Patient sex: M
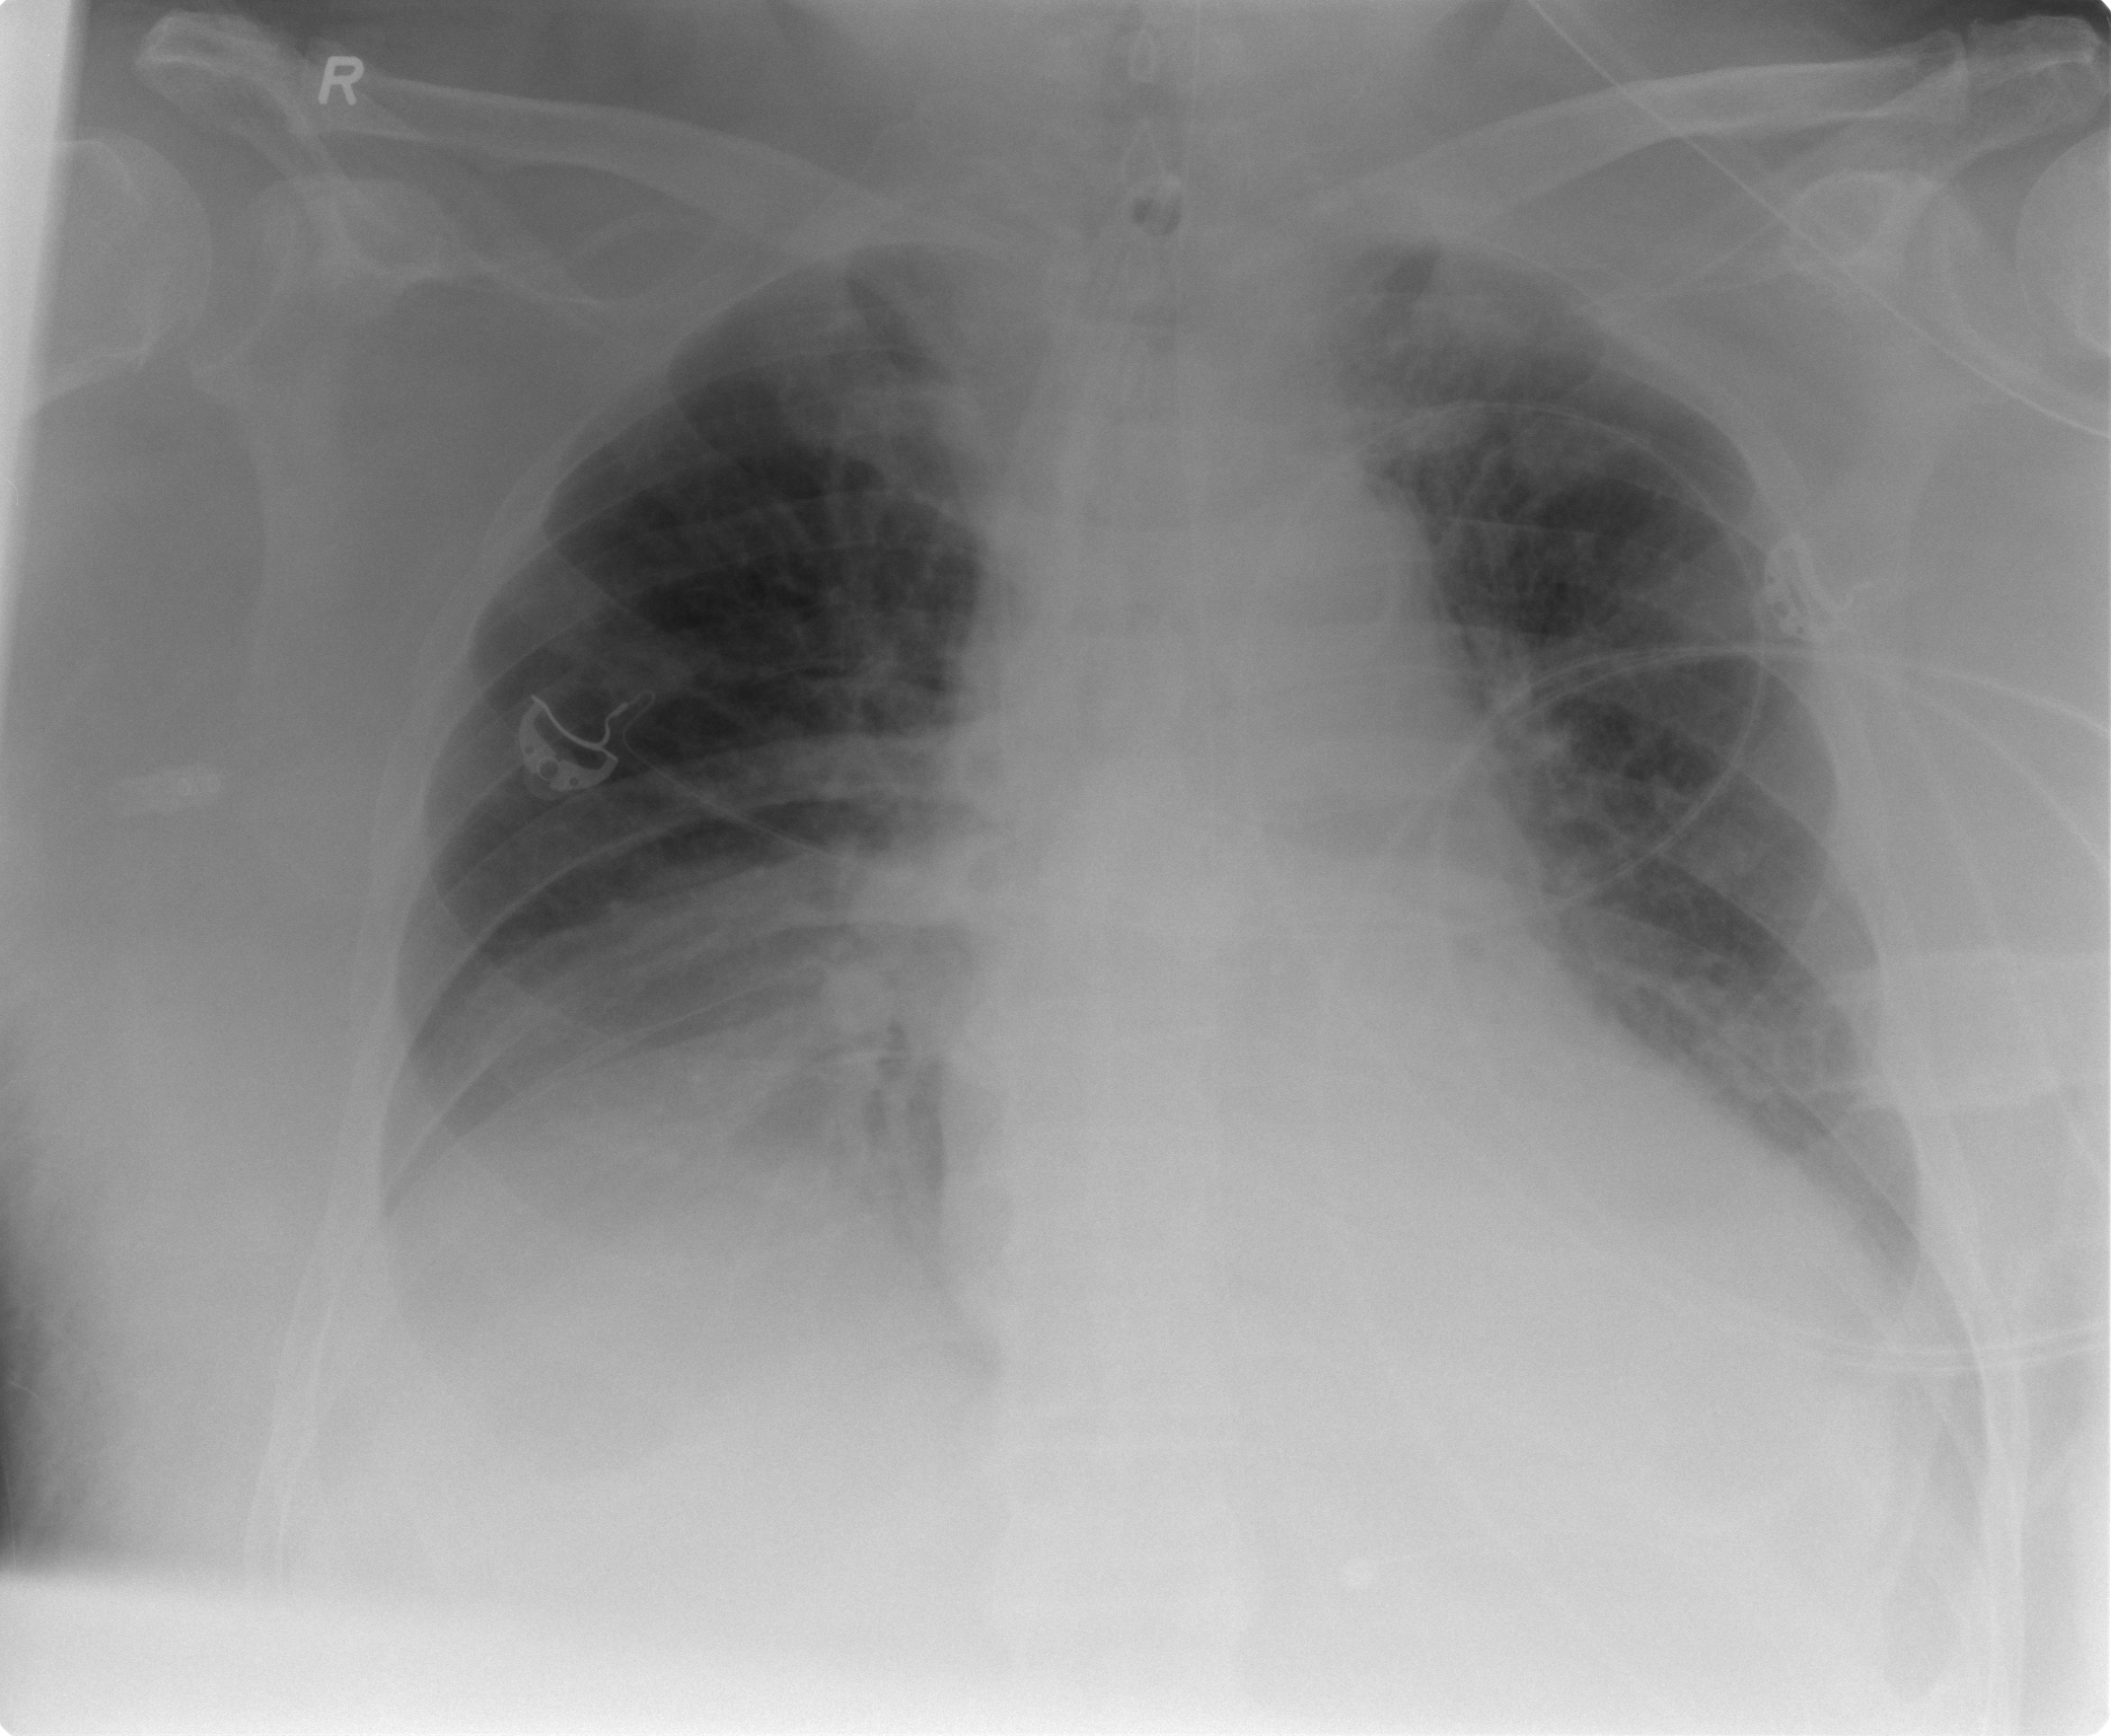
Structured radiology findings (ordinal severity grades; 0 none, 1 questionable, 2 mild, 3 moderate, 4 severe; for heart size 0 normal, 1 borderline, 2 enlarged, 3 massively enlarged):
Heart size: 2
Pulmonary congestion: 2
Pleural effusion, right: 2
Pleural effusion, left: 2
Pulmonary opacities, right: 2
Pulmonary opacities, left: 2
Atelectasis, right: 2
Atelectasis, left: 2